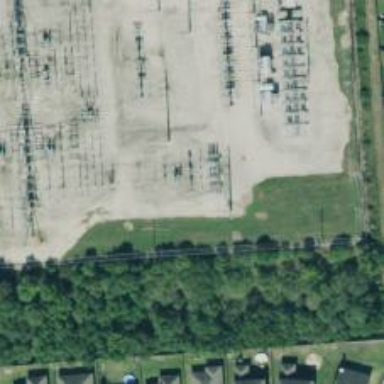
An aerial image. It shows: Switch for power supply.